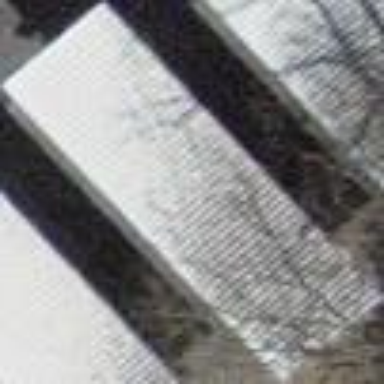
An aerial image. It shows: View of roof of building.